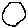
Label: circle